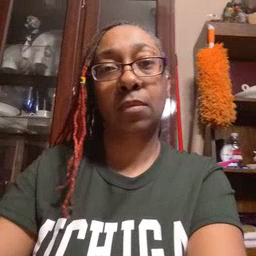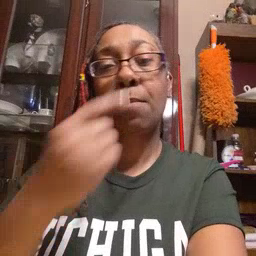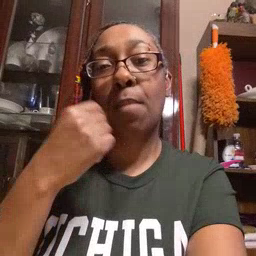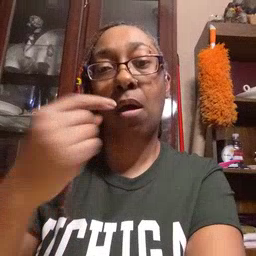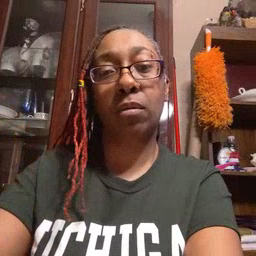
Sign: mouth